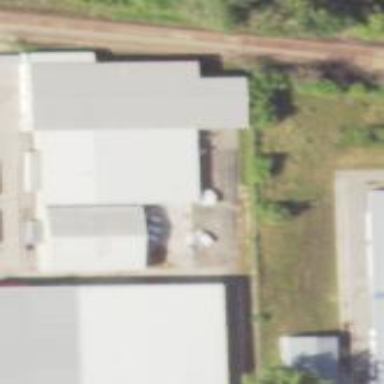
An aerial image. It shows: Warehouse.